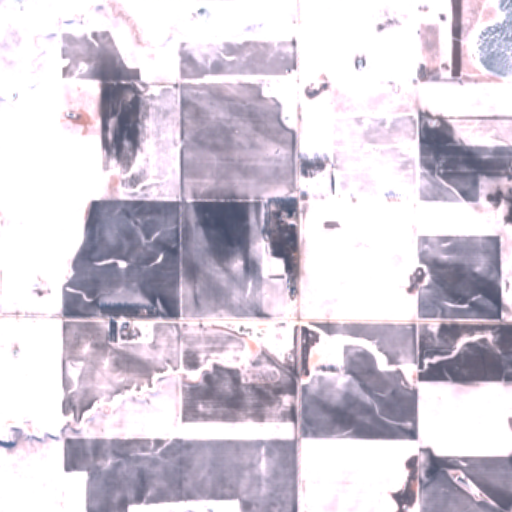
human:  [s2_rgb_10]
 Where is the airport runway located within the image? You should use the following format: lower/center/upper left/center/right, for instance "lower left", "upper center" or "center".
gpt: The airport runway is located in the upper center of the image.
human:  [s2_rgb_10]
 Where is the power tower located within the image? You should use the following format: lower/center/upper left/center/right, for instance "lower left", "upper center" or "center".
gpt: There is no power tower in the image.